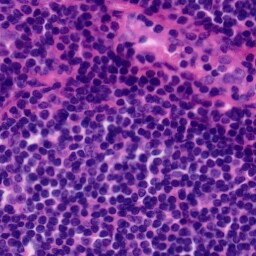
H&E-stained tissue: Tonsil